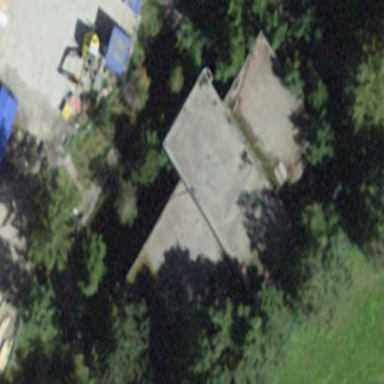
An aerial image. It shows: Building.